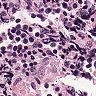
Metastatic tissue present: no